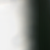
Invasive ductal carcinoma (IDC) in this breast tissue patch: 0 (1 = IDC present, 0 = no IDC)